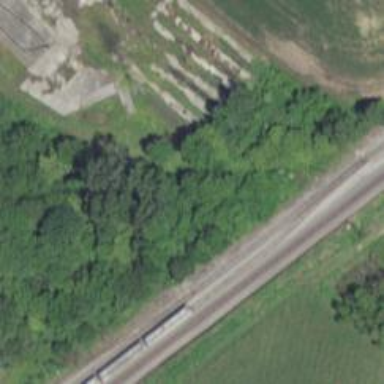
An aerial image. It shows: Abandoned spur railway.